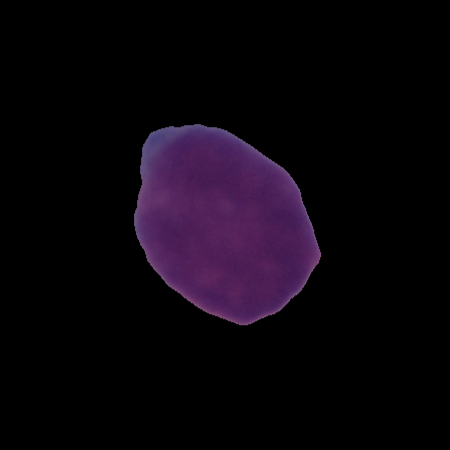
Label: healthy